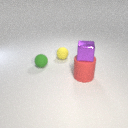
large red rubber cylinder to the right of small yellow rubber sphere